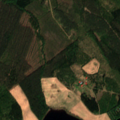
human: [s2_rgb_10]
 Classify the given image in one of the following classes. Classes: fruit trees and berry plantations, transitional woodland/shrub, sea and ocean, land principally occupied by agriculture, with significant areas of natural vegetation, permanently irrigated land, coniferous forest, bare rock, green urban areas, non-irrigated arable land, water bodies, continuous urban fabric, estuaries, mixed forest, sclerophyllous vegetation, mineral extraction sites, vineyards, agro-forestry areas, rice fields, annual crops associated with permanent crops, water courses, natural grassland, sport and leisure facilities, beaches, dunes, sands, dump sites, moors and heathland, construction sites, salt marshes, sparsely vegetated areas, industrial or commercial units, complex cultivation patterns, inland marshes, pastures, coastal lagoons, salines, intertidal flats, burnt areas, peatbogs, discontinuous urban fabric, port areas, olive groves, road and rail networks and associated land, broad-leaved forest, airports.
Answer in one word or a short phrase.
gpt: non-irrigated arable land, land principally occupied by agriculture, with significant areas of natural vegetation, broad-leaved forest, coniferous forest, mixed forest, transitional woodland/shrub, water bodies